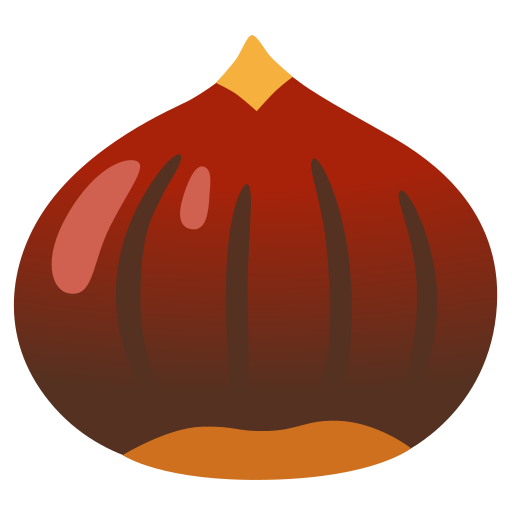
Emoji: 🌰